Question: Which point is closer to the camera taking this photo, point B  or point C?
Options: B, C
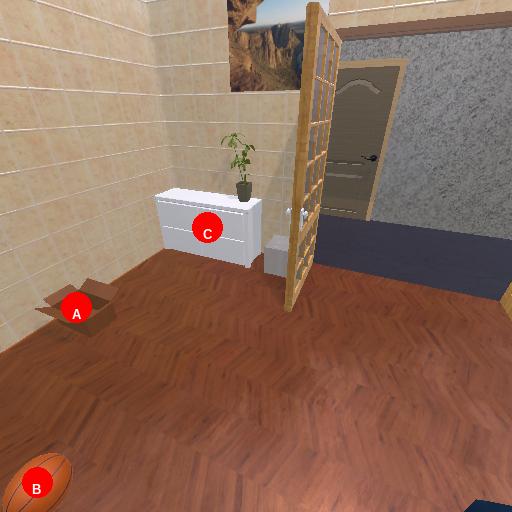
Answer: B